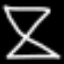
Label: hourglass